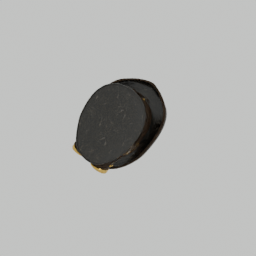
Label: people